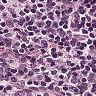
Metastatic tissue present: no